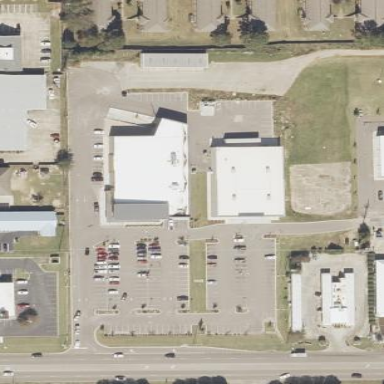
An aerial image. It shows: Supermarket building.